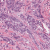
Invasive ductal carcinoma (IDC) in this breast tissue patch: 1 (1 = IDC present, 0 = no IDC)